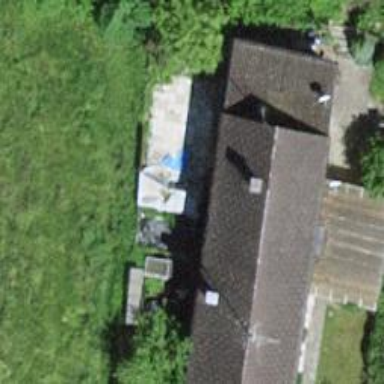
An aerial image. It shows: Detached building.